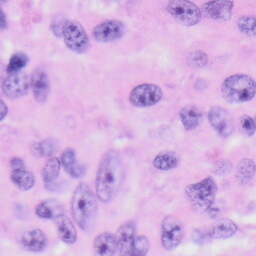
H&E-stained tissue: Skin